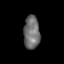
Tissue: skin
Cell type: Epithelial cells
Senescence score: 0.8819
Nuclear area (px): 522
Mean DAPI intensity: 111.174